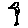
Label: bird